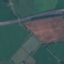
Land use / land cover class: Highway